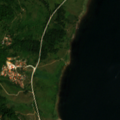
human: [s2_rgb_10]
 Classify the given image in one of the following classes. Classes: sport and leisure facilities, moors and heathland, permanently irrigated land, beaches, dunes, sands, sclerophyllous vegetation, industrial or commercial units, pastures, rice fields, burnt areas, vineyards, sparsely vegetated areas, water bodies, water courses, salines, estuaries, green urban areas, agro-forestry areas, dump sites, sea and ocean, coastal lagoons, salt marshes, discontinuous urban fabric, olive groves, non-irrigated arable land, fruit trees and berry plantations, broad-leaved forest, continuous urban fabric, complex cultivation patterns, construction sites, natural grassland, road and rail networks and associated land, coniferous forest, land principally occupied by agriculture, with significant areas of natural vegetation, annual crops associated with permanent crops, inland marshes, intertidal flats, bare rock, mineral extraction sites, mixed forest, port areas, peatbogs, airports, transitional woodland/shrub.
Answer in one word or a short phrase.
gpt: pastures, broad-leaved forest, transitional woodland/shrub, water bodies